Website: lowes
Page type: customer-info-address
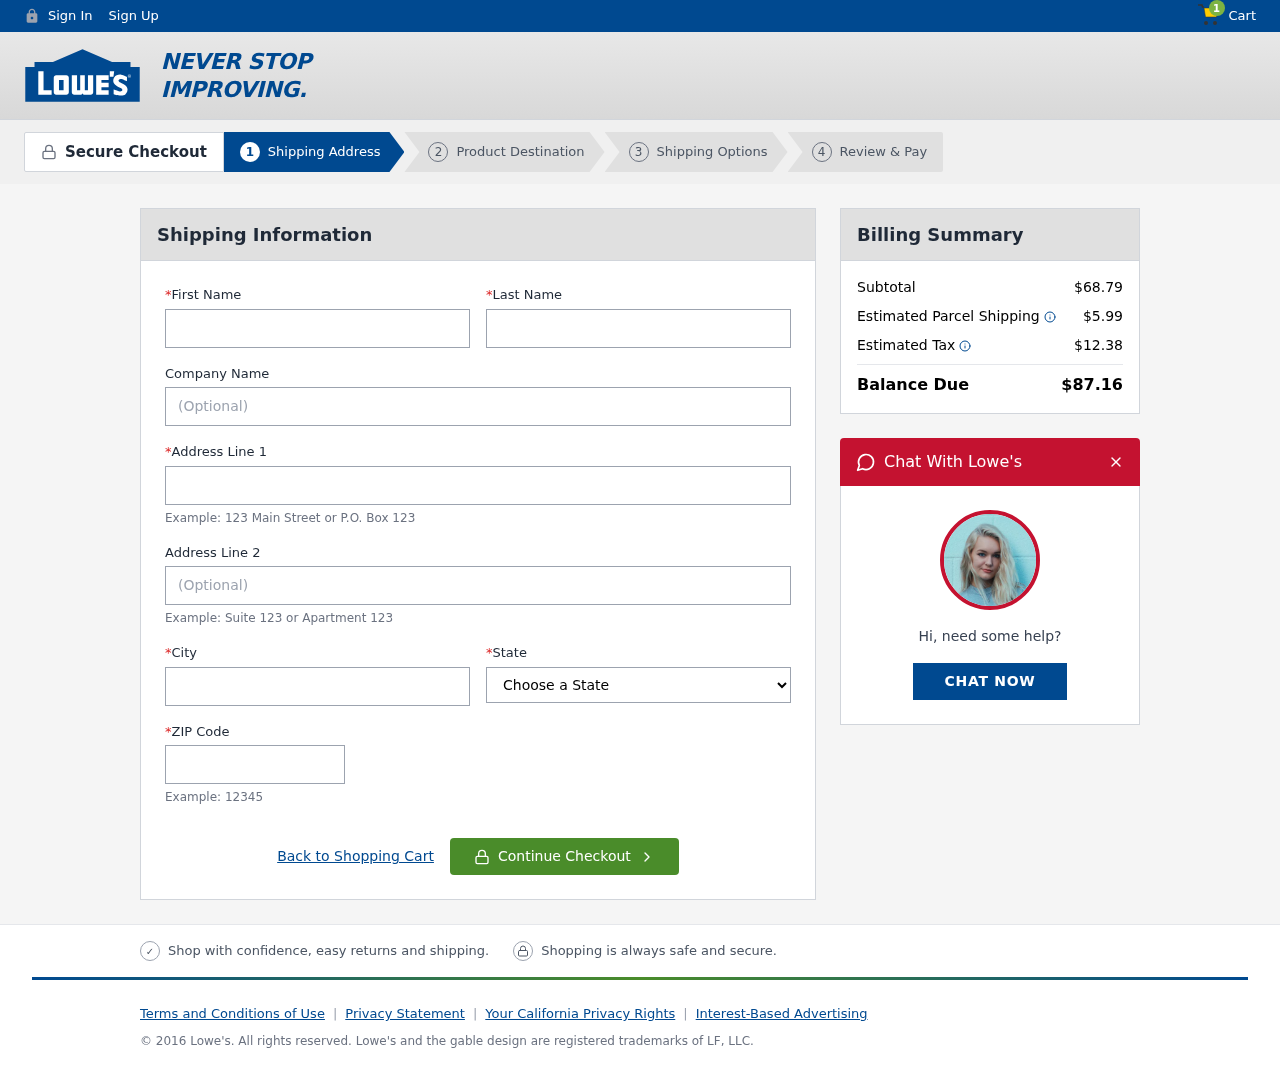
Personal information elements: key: PII_CITY
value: South Brandon
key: PII_FIRSTNAME
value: Jennifer
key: PII_LASTNAME
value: Yates
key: PII_POSTCODE
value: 56137
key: PII_STATE
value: California
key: PII_STREET
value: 93146 Robert Stravenue Suite 796
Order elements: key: ORDER_NUM_ITEMS
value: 1
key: ORDER_SUBTOTAL
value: $68.79
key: ORDER_SHIPPING_COST
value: $5.99
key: ORDER_TAX
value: $12.38
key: ORDER_TOTAL
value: $87.16